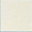
Piece: xx